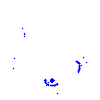
Particle: proton